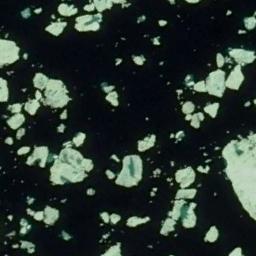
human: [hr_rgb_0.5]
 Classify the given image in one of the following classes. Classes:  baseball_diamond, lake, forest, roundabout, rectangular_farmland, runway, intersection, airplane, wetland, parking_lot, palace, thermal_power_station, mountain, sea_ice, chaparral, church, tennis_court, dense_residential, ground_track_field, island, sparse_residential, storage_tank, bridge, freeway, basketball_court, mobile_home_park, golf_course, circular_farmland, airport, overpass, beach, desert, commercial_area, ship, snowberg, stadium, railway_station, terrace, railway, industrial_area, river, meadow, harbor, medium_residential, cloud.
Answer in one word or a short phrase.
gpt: sea_ice